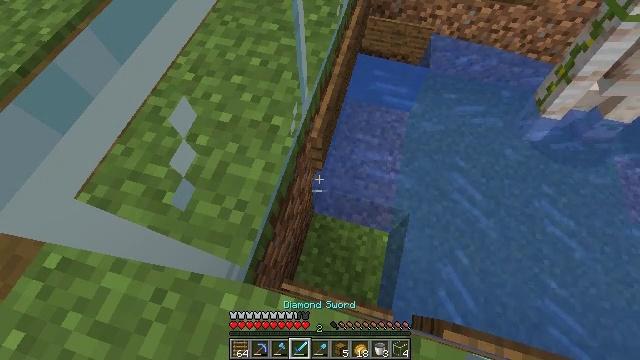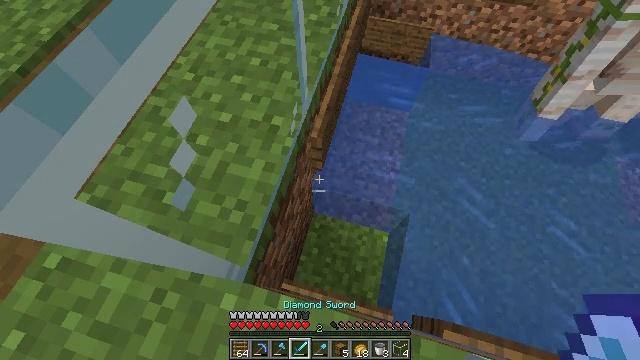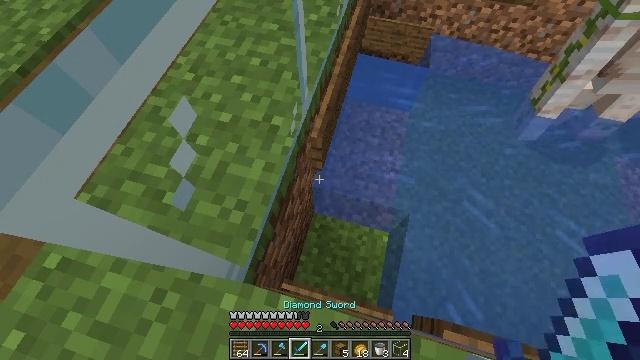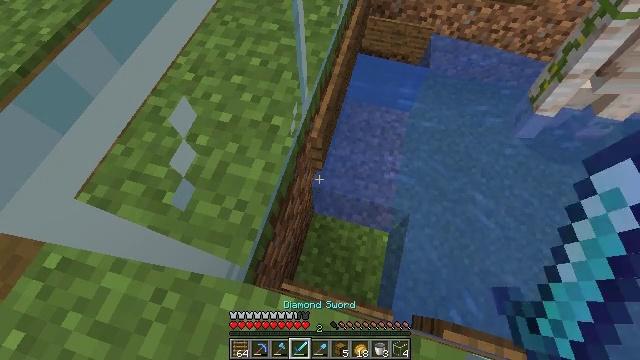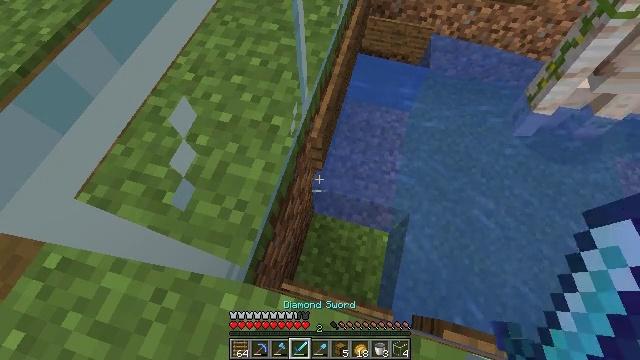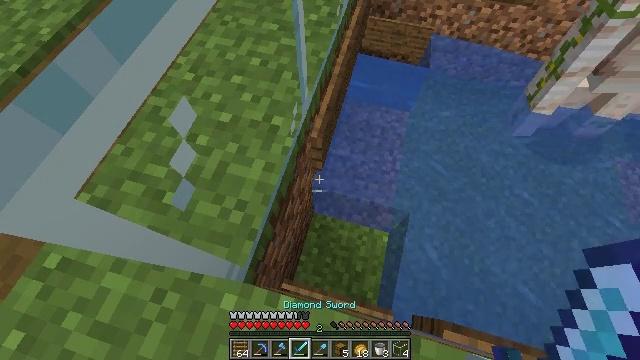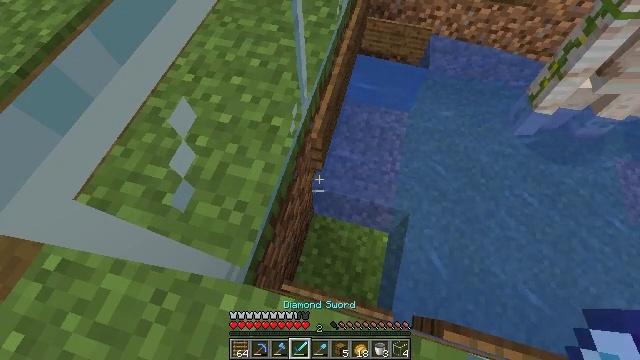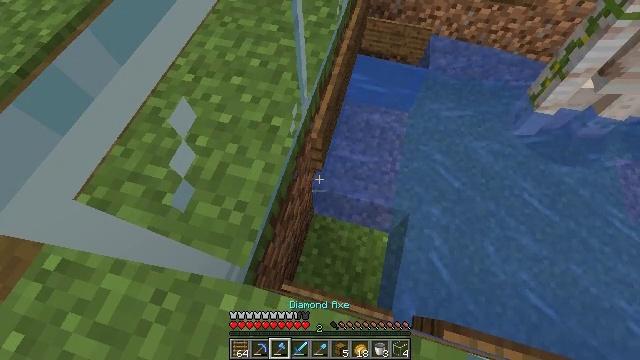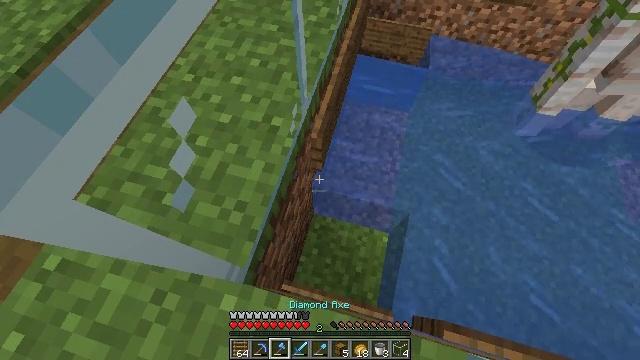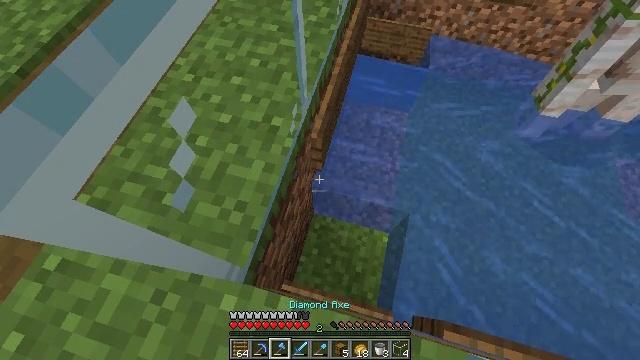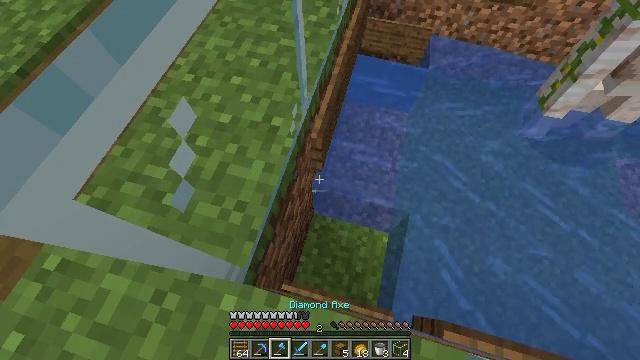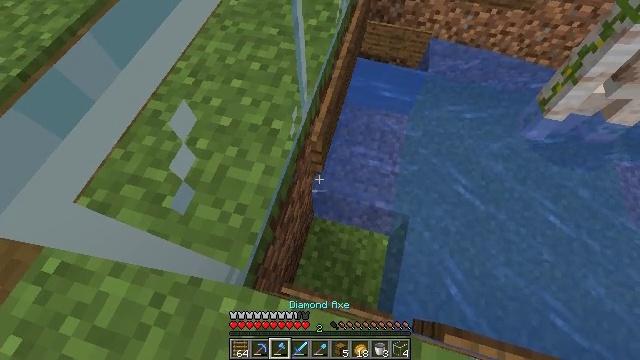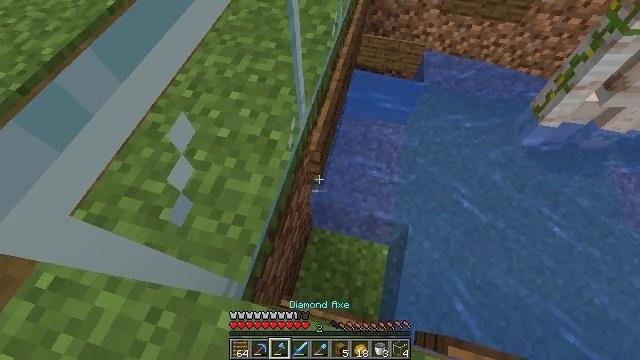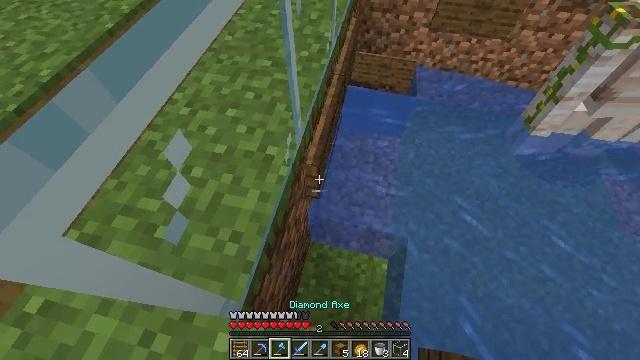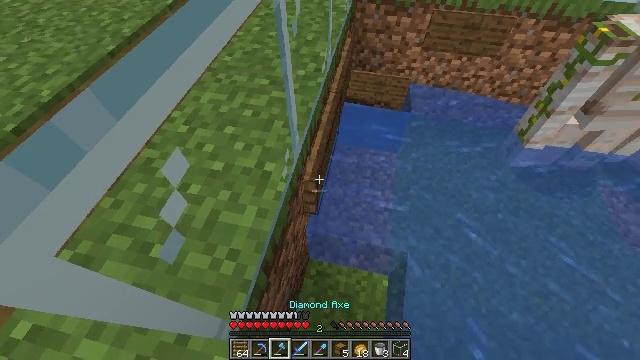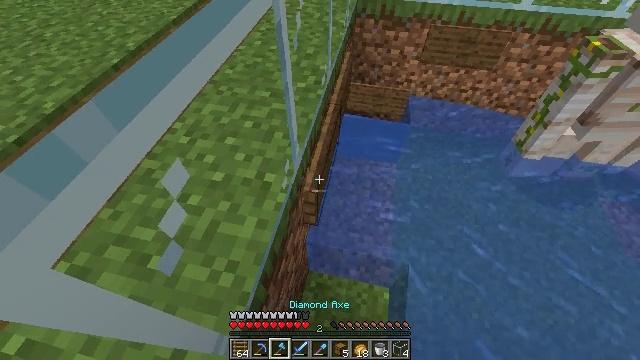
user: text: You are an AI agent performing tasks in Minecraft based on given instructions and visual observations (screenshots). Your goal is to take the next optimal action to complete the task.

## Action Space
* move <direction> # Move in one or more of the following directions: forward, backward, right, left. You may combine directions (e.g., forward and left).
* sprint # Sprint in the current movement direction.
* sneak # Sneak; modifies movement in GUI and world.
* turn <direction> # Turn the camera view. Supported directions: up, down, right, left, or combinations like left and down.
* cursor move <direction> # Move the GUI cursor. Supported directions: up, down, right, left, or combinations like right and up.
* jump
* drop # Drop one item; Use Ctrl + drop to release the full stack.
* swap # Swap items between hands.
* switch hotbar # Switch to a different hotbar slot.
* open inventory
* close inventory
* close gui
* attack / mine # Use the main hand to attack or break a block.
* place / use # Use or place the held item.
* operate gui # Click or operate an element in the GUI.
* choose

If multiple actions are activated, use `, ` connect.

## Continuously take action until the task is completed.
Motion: motion action
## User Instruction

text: Destroy the spruce wall sign to recycle it.
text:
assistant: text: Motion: sneak
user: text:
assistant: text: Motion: sneak
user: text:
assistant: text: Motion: sneak
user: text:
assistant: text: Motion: sneak
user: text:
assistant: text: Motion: sneak
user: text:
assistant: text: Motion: sneak
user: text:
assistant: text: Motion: sneak
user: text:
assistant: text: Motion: sneak
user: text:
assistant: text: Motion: sneak
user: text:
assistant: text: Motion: sneak
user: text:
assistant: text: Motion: sneak
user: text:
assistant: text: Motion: sneak, turn up
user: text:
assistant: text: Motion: sneak, turn right and up
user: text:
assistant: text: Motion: sneak, turn up
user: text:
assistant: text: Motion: sneak, turn up
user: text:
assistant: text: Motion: sneak, turn up
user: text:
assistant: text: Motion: sneak
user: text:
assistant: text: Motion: sneak
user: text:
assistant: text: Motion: sneak
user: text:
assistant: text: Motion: sneak, attack / mine
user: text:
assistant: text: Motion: sneak, attack / mine
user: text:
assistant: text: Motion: sneak, attack / mine
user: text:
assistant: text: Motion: sneak, attack / mine
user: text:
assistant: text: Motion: sneak, attack / mine
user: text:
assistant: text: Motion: sneak, attack / mine
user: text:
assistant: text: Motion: sneak, attack / mine
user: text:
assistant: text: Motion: sneak, attack / mine
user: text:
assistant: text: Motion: sneak, attack / mine
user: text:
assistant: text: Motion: sneak, turn right and up
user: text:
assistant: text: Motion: sneak, turn right and up